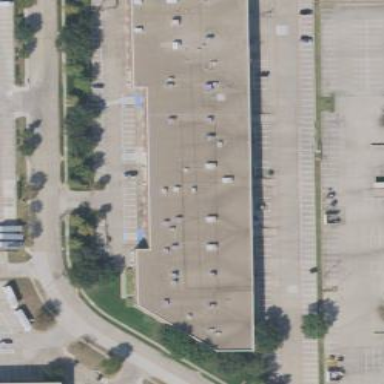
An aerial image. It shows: Office building with flat roof.